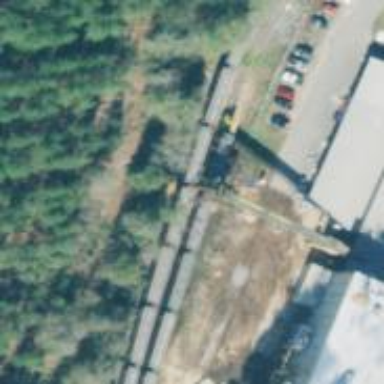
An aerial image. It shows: Loading tower along the railway.